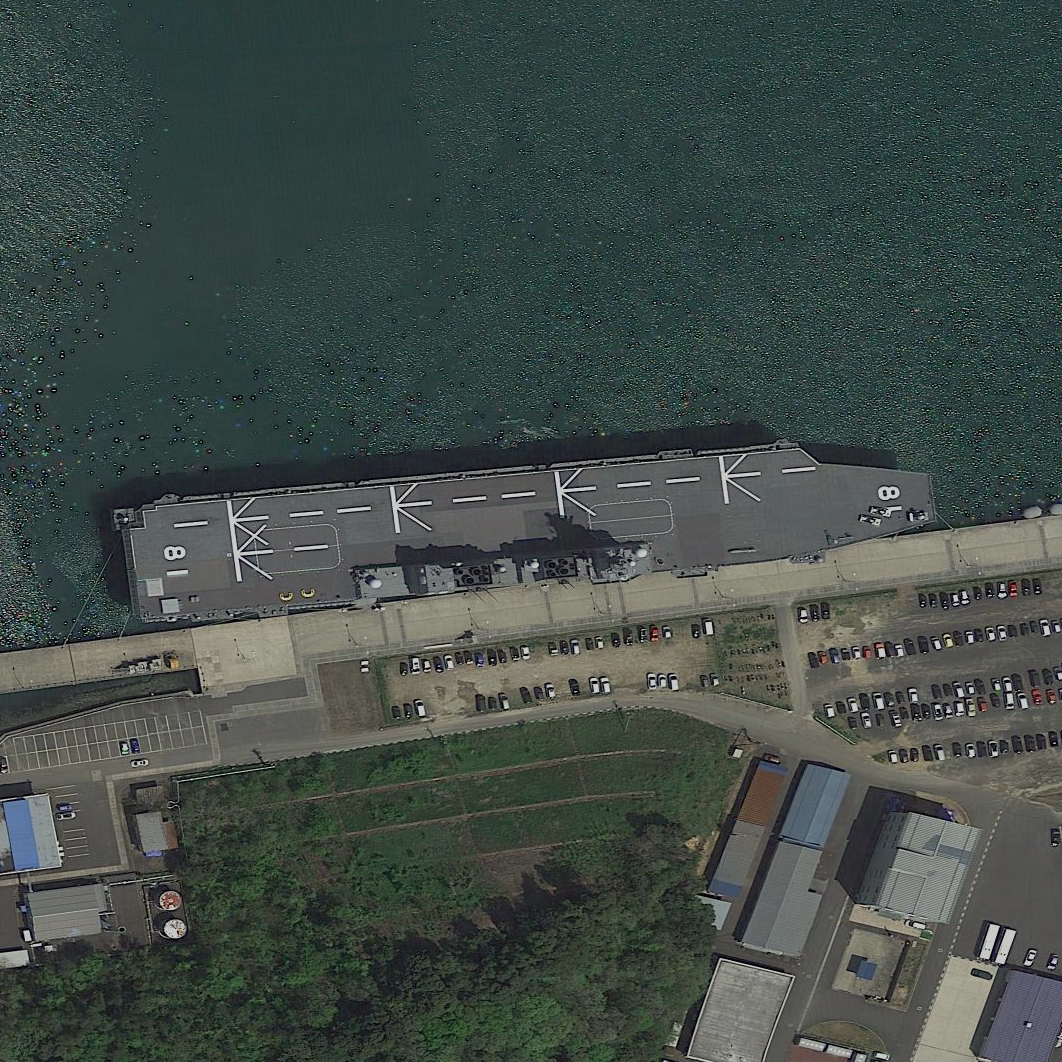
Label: assault